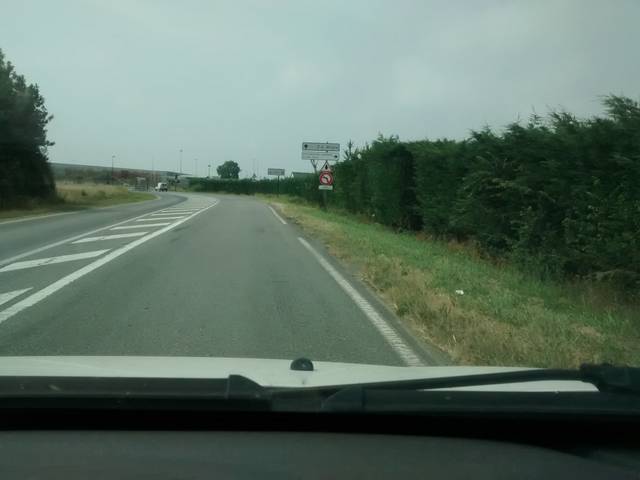
Region: France
Coordinates: 48.069, -1.711